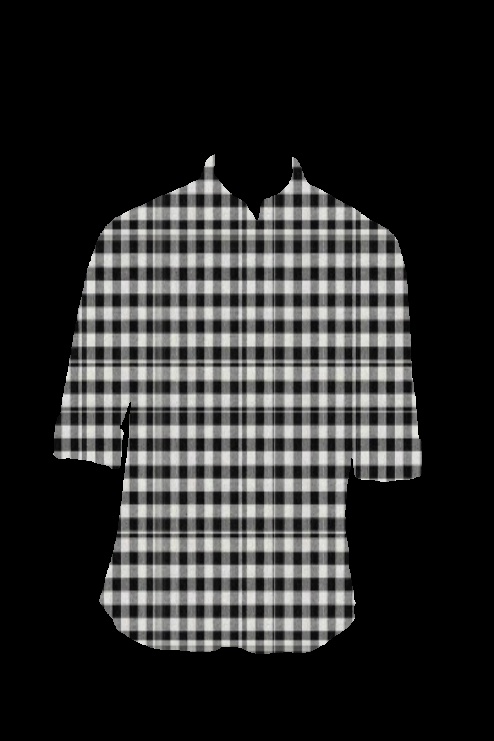
black white plaid button up tee